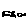
Label: fish